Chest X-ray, AP view. Patient: 45 years old, sex F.
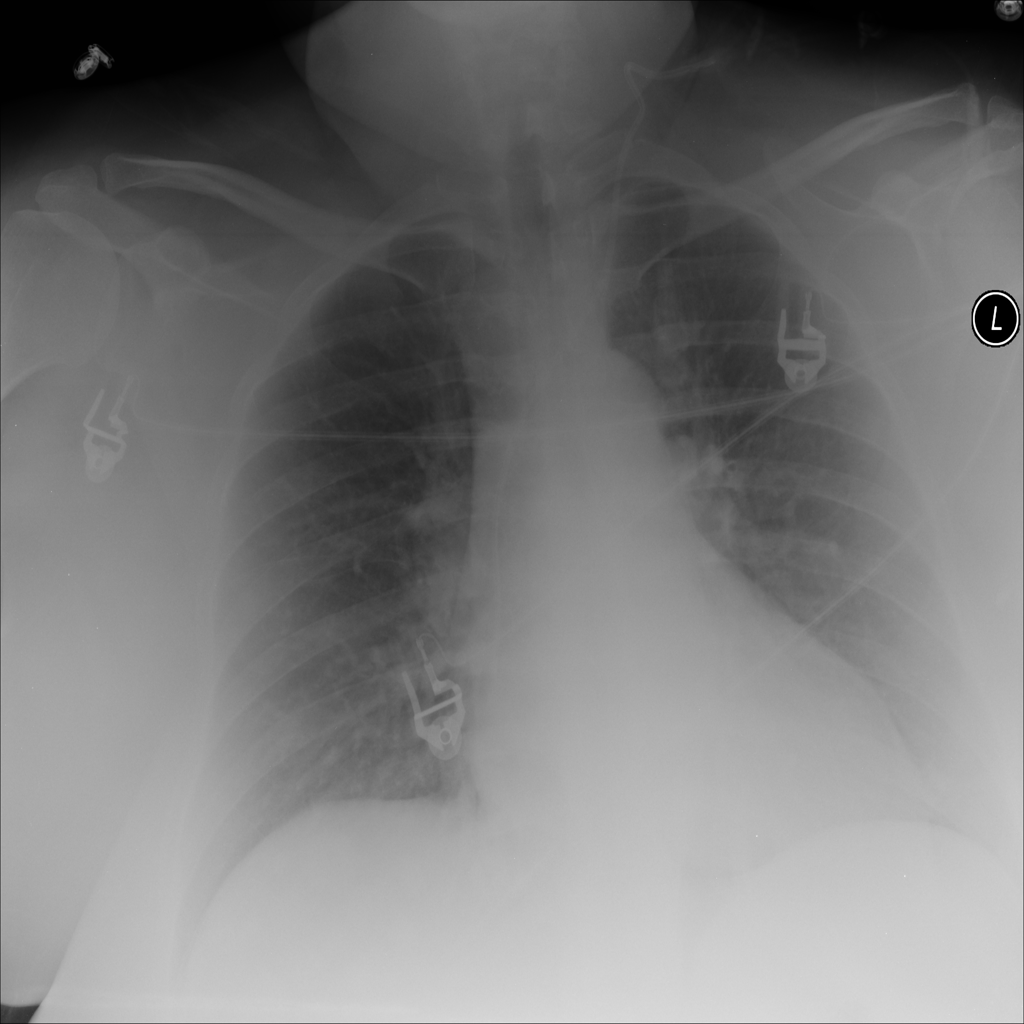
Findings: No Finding